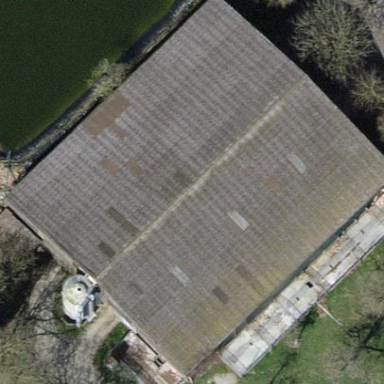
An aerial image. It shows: Gabled roof on farm auxiliary building.